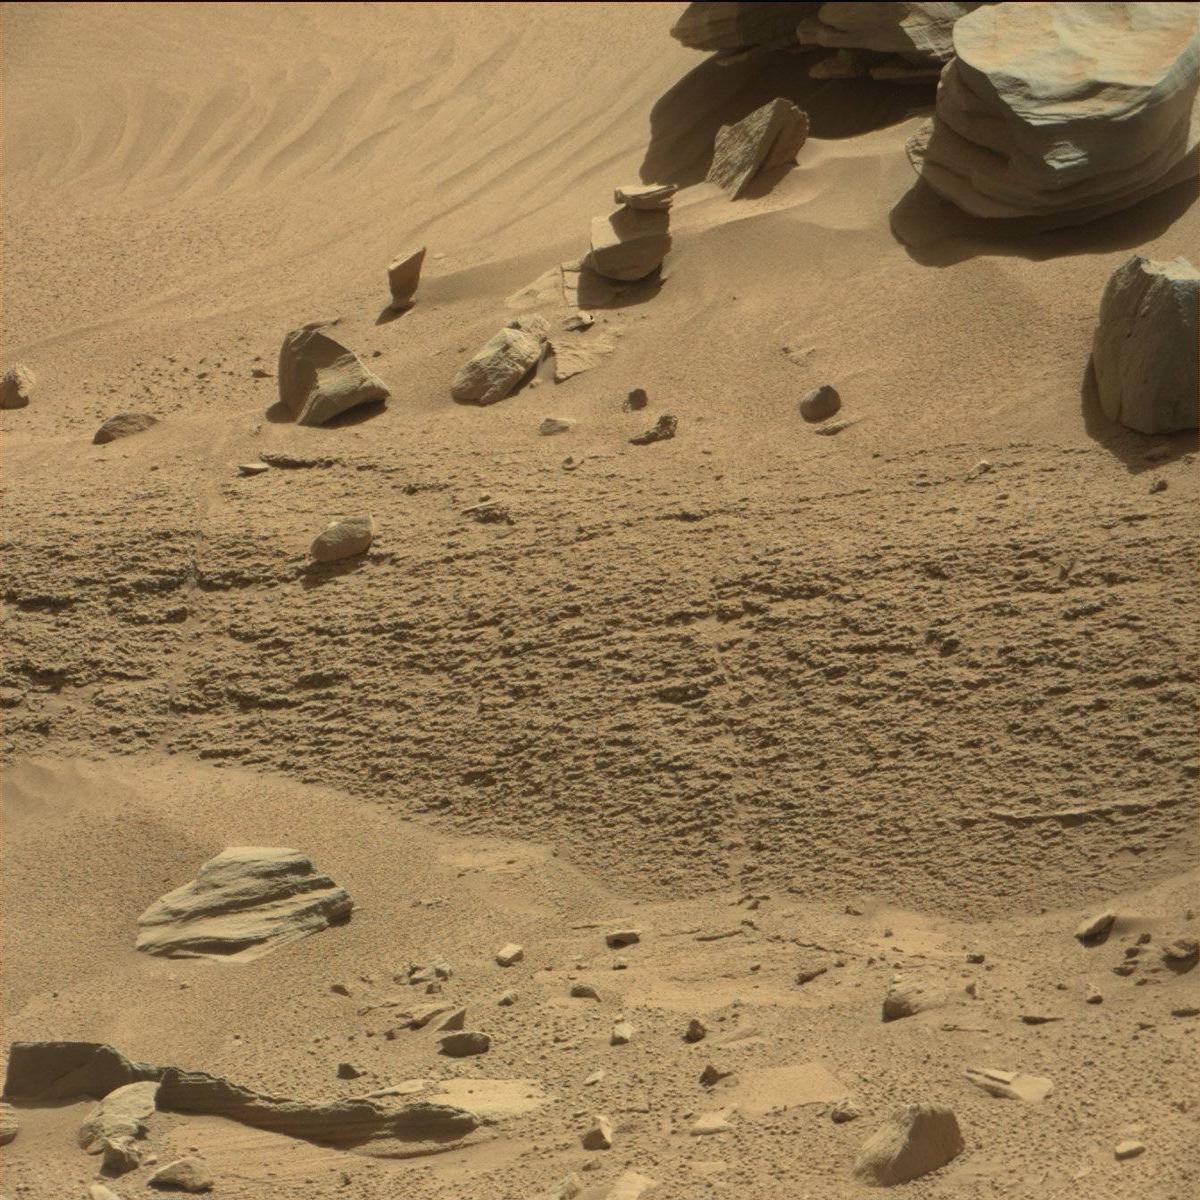
Terrain classes present: Bedrock, Rock, Sand / Soil